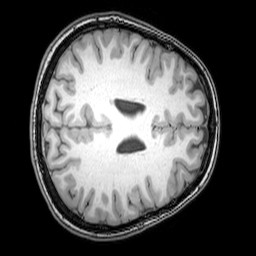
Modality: T1w
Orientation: axial
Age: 25
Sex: female
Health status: healthy
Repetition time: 0.081 s
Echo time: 0.037 s